Question: I have 3 related tables as shown in the image below.

Everyone has an entry in the User table and a UserRole.
Some Users are Subscribers.
I want to constrain the Subscribers table so that it can only contain users whose role IsSusbcriber but retain the UserRole at User level. Is it possible?
Excuse the current relationships between the table, they represent whats there at the moment rather whats necessarily needed.
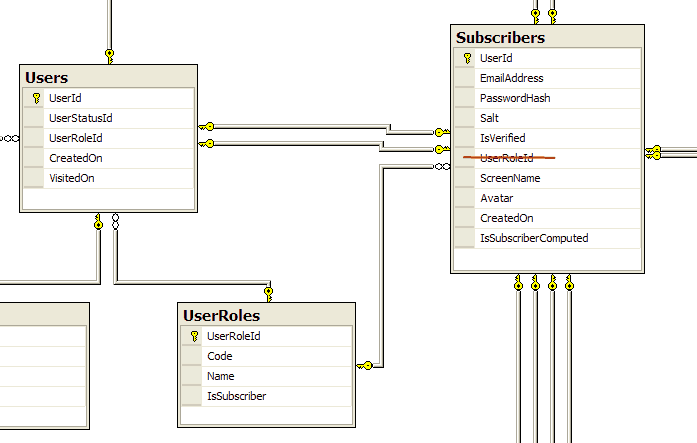
Answer: I think you could drop the 'IsSubscriber' columns and add a 'UserSubscriberRoles' table that will contain exactly those roles that had previously set the 'IsSubscriber' column.
'''
CREATE UserSubscriberRoles
( UserRoleId PRIMARY KEY
, FOREIGN KEY (UserRoleId)
REFERENCES UserRoles (UserRoleId)
) ;
'''
Then change the FKs in 'Subscribers' table to:
'''
FOREIGN KEY (UserId, UserRoleId)
REFERENCES User (UserId, UserRoleId)
FOREIGN KEY (UserRoleId)
REFERENCES UserSubscriberRoles (UserRoleId)
'''